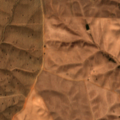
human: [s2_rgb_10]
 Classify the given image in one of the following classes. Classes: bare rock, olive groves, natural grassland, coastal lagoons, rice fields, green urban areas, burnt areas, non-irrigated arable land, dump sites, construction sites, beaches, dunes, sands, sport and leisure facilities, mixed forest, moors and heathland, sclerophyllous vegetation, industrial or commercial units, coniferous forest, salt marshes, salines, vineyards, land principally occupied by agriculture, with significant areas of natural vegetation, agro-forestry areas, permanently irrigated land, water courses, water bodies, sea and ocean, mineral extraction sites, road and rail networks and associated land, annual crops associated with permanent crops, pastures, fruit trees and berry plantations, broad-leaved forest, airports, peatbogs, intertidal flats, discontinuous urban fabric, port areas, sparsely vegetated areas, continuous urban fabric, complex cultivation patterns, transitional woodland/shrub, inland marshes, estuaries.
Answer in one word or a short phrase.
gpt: non-irrigated arable land, olive groves